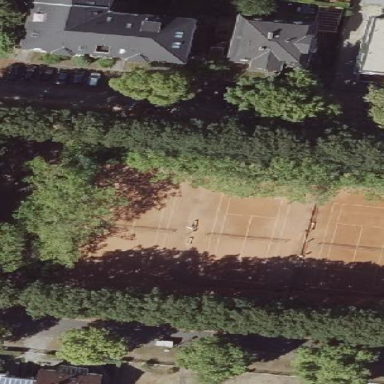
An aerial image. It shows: Clay tennis court pitch.